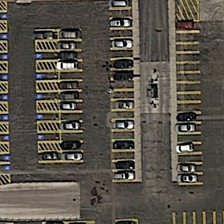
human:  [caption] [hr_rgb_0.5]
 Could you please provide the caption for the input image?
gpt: every parking space in the parking lot is marked with yellow slah .

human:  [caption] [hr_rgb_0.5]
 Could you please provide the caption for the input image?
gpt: some cars are parked in a parking lot .

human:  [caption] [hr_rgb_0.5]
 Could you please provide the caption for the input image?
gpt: some cars are parked in a parking lot .

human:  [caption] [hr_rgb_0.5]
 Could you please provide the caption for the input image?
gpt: every parking space in the parking lot is marked with yellow slah .

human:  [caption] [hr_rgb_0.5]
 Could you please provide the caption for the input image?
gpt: some cars are parked in a parking lot .